Question: I have been using the Twitter Bootstrap to put together a PHP website and I have encountered some odd behaviours that I cannot fix. I use a loop to create image boxes (There is a screenshot below) but for some reason the loop creates really weird alignment issues (I am trying to get them in vertical columns). All code is below. If anyone can help or point me in the right direction that would be awesome.
'''
foreach ($media->data as $data) {
$x = $instagram->likeMedia($data->id);
$usr = $data->caption->from->username;
echo "<div class="span2">";
echo "<span style="text-align: center;">";
echo "<a href="{$data->link}" target="_blank">";
echo "<div class="well">";
echo "<img src="{$data->images->thumbnail->url}" alt="Loading...">";
echo "</a><br /><br /><a rel="tooltip" title="Visit {$usr}'s Profile" class="btn btn-primary btn-small" href="http://instagram.com/{$usr}">View Profile</a><br /></span>";
echo "</div></div>";
}
'''
HTML code in browser window: <URL>
Screenshot of strange behaviour in browser:

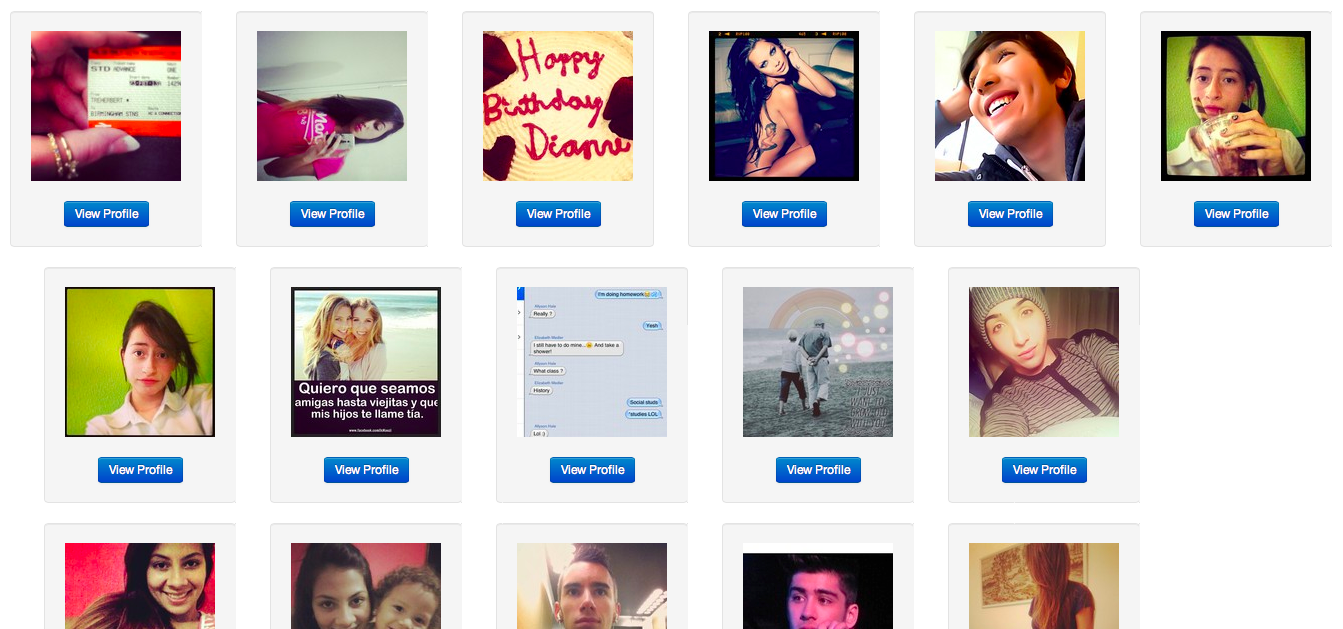
Answer: Jsfiddle :<URL>
The issue is that you have created a single row and implemented all the span columns inside it . The grid can only 12 cols and you have inserted 18 so they wont align that way .
Also rightly mentioned by other user that the closing tags are closing in wrong way .
Your row column should look like this :
'''
<div class="span2">
<span style="text-align: center;"><a href="http://instagr.am/p/WQok38nelp/" target="_blank">
<div class="well">
<img src="http://distilleryimage1.s3.amazonaws.com/8b0f6290815811e2b55e22000a9f09fb_5.jpg" alt="Loading..."></a><br /><br /><a rel="tooltip" title="Visit youtayloratsix's Profile" class="btn btn-primary btn-small" href="http://instagram.com/youtayloratsix">View Profile</a><br/>
</div>
</span>
</div>
'''
You can arrange your images in the following way
'''
<div class="row-fluid">
<div class="span2"></div>
<div class="span2"></div>
<div class="span2"></div>
<div class="span2"></div>
<div class="span2"></div>
<div class="span2"></div>
</div>
<div class="row-fluid">
<div class="span2"></div>
<div class="span2"></div>
<div class="span2"></div>
<div class="span2"></div>
<div class="span2"></div>
<div class="span2"></div>
'''
Place the images in the span2 and everything should work as intended.